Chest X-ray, PA view. Patient: 32 years old, sex F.
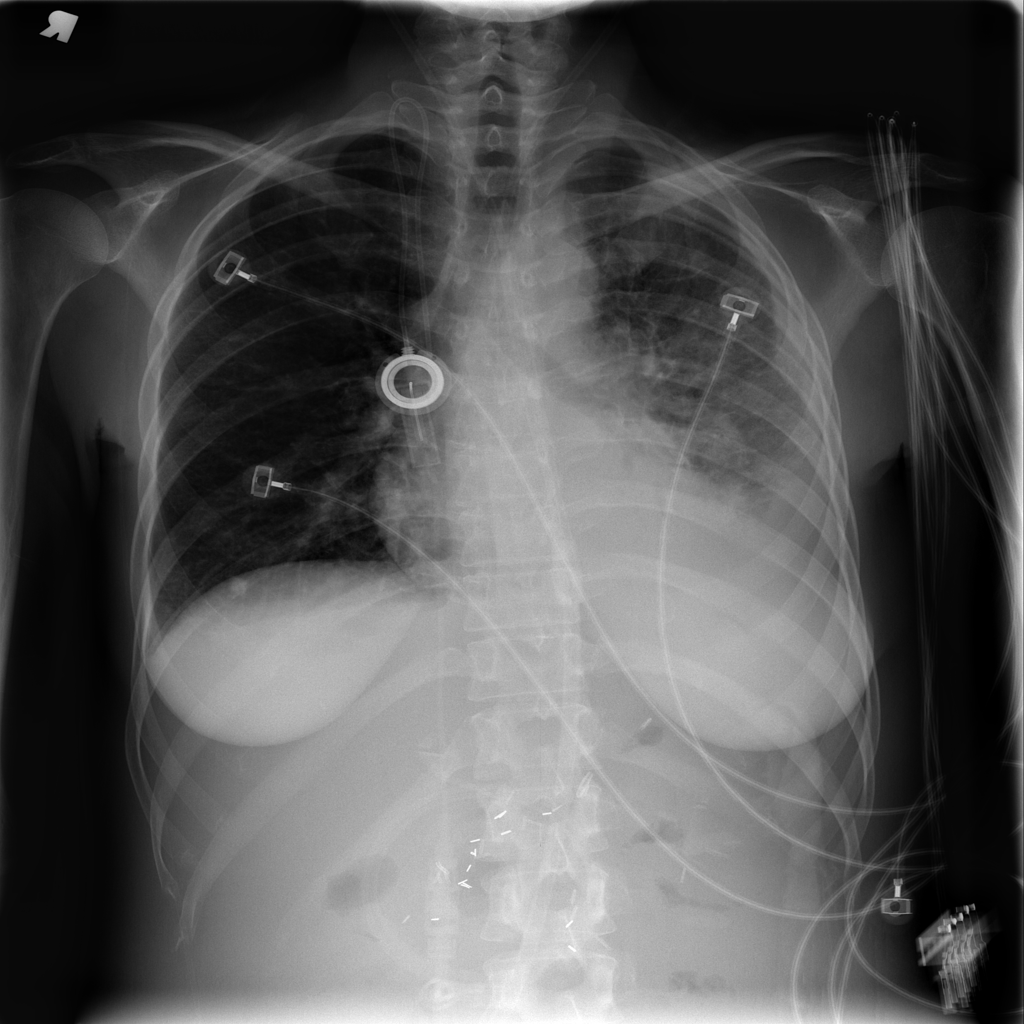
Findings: Consolidation, Nodule